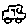
Label: car